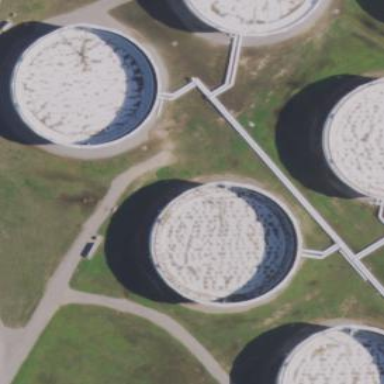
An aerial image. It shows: Storage tank created as man-made structure.